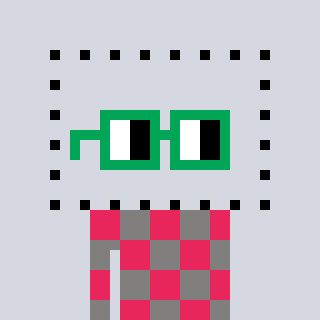
a pixel art character with square green glasses, a void-shaped head and a bluegrey-colored body on a cool background